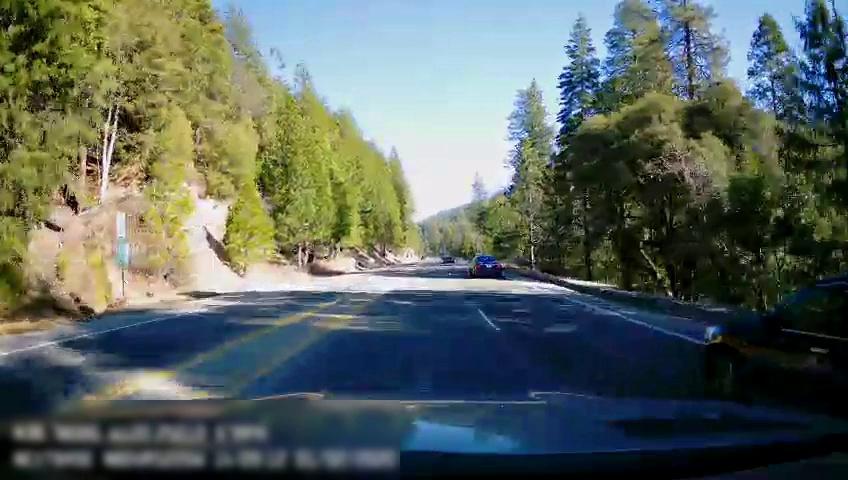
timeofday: Day
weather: Sunny
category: Drivable Space
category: Vehicles | Car
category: Vehicles | Car
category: Lanes | Opposite Lane
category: Lanes | Current Lane
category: Lanes | Current Lane
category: Lanes | Opposite Lane
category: Lanes | Current Lane